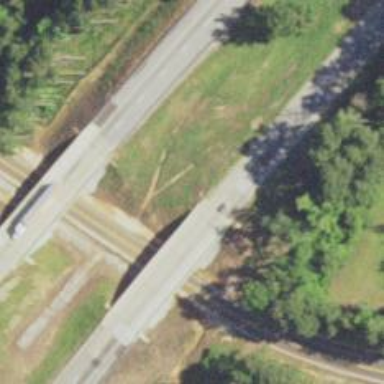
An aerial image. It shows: Viaduct bridge on motorway.